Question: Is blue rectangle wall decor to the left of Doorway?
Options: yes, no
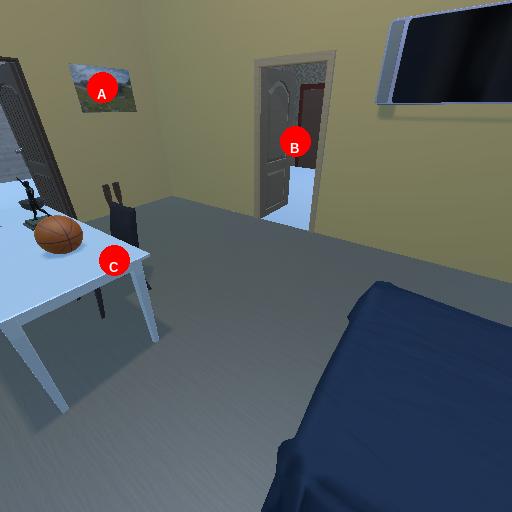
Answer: yes